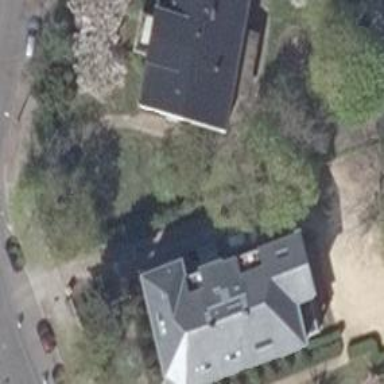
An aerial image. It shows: Historic residential building with hipped black roof made of slate. The building has bisque-colored exterior.